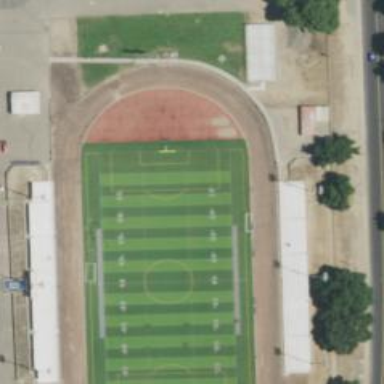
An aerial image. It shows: Athletics track located in leisure land area.